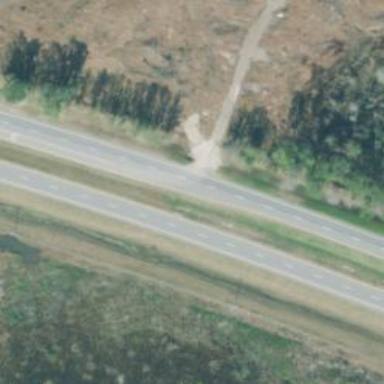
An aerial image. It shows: Expressway with dual carriageways made of asphalt at trunk level.